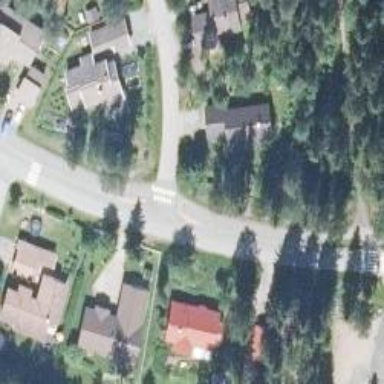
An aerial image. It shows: Left sidewalk along asphalt tertiary road.